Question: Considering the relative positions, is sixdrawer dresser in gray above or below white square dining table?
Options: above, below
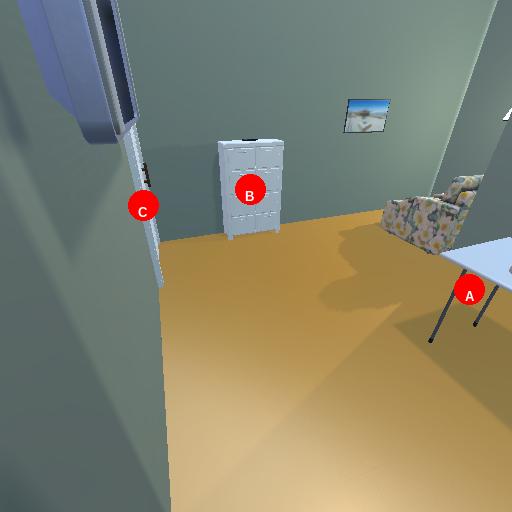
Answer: above